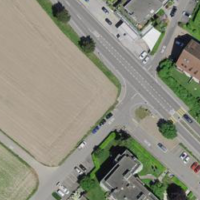
EUNIS habitat code: 52
Species observed at this site:
Linaria vulgaris